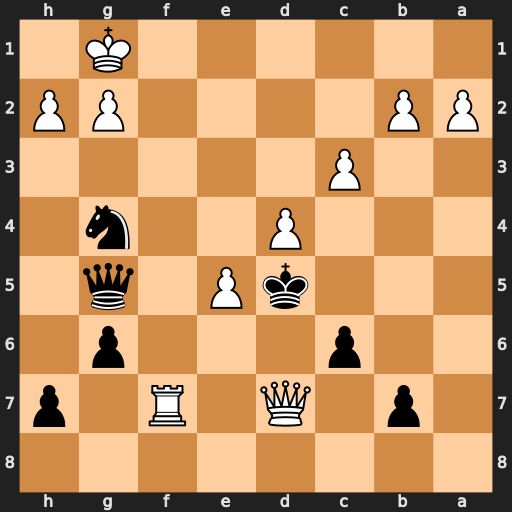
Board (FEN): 8/1p1Q1R1p/2p3p1/3kP1q1/3P2n1/2P5/PP4PP/6K1
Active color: b
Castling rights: -
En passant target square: -
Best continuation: Ke4 Qxg4+ Qxg4